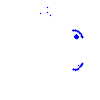
Particle: kaon